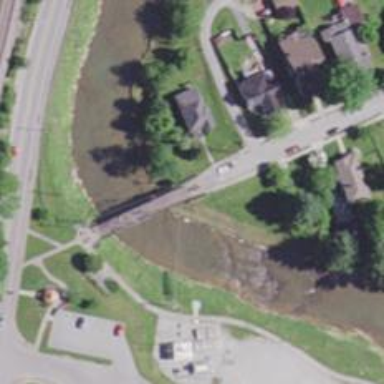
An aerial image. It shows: Bridge.